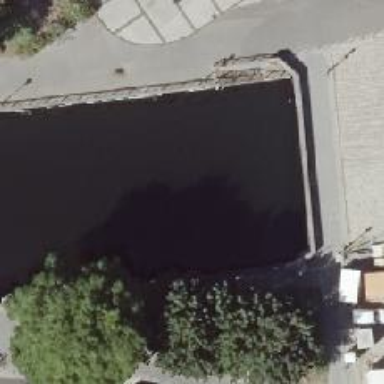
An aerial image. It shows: There is canal with riverbanks.